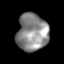
Tissue: lung
Cell type: T cells
Senescence score: 0.2035
Nuclear area (px): 1136
Mean DAPI intensity: 138.93